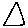
Label: triangle